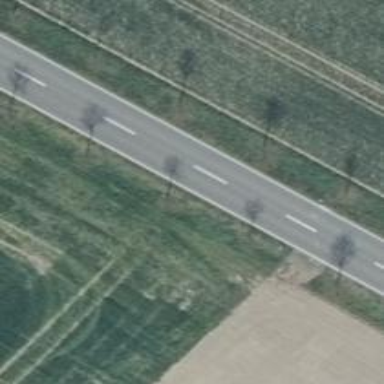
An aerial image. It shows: Row of trees in natural setting.